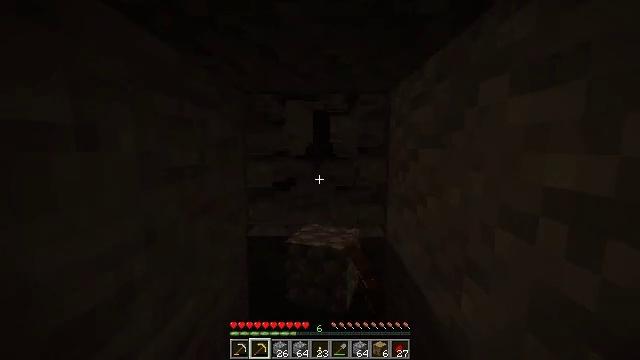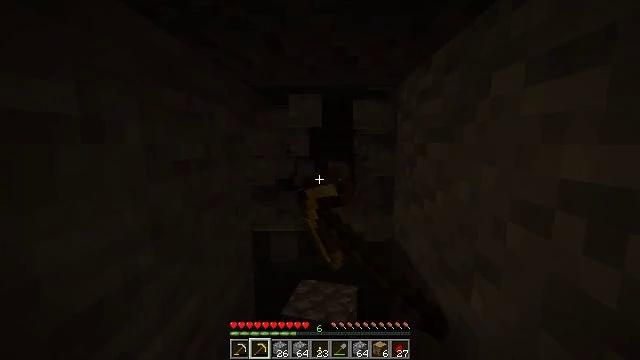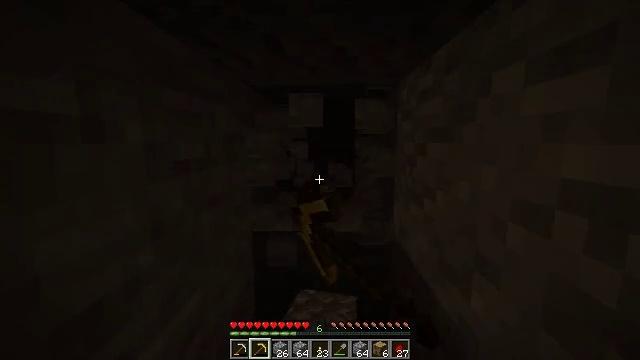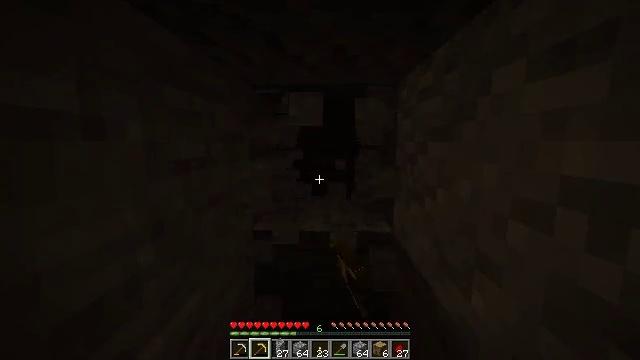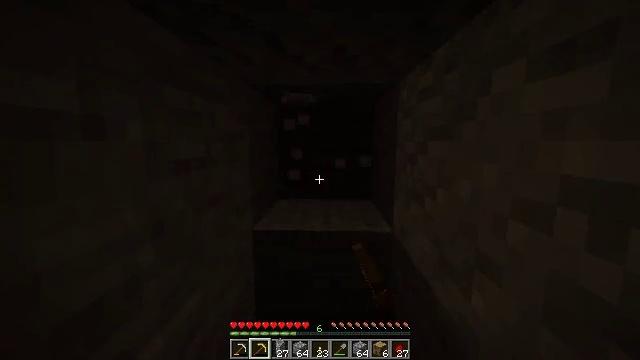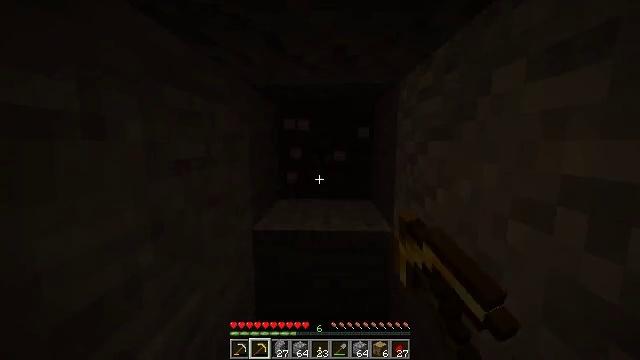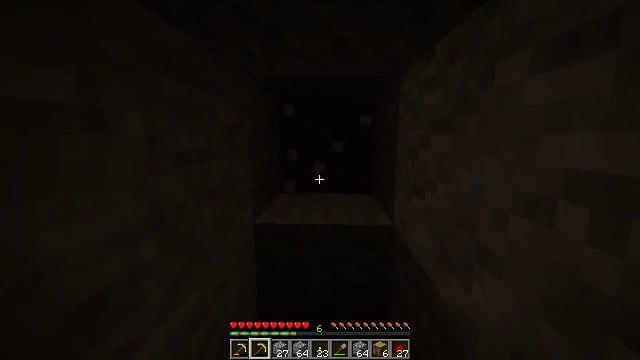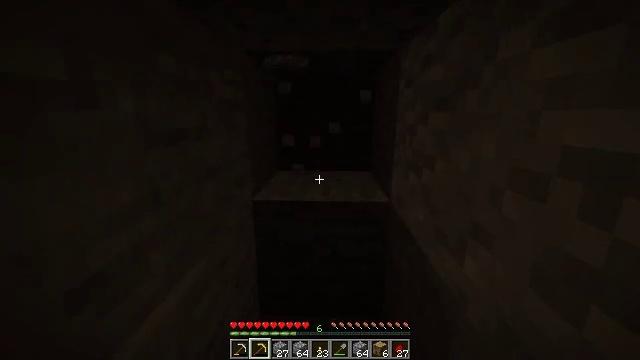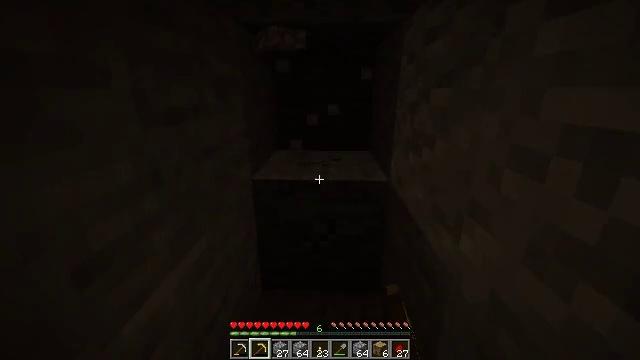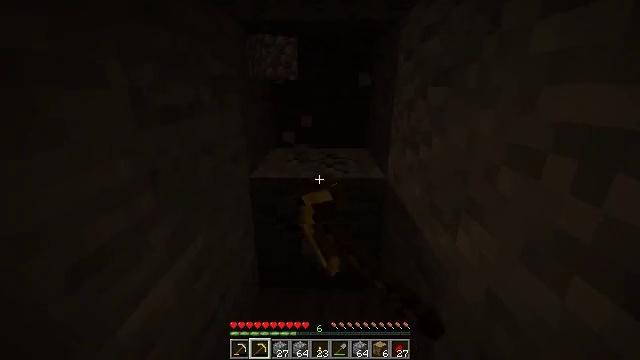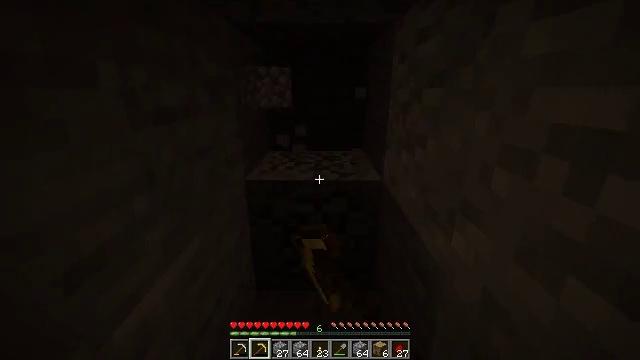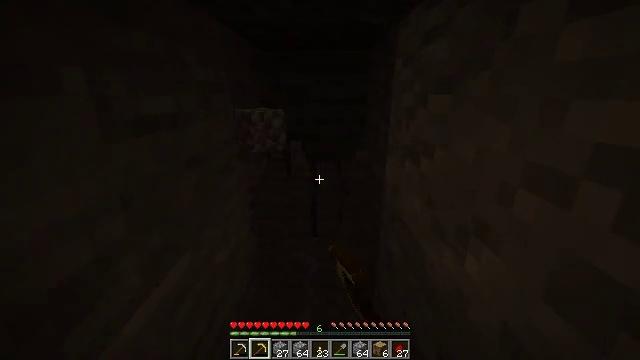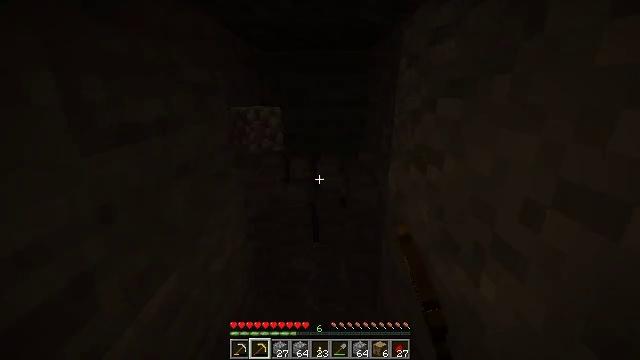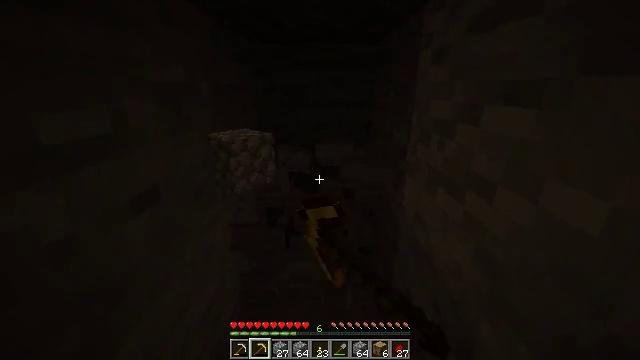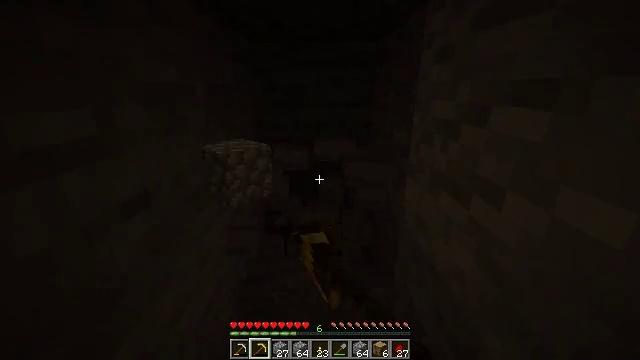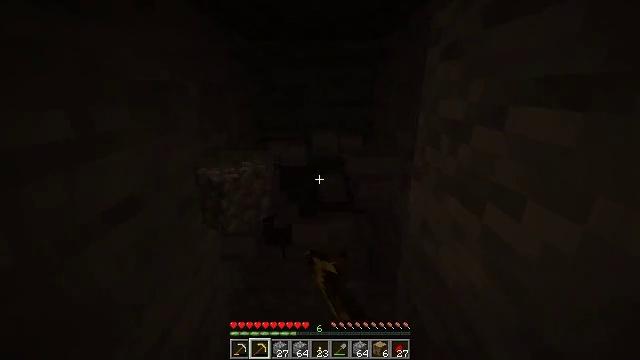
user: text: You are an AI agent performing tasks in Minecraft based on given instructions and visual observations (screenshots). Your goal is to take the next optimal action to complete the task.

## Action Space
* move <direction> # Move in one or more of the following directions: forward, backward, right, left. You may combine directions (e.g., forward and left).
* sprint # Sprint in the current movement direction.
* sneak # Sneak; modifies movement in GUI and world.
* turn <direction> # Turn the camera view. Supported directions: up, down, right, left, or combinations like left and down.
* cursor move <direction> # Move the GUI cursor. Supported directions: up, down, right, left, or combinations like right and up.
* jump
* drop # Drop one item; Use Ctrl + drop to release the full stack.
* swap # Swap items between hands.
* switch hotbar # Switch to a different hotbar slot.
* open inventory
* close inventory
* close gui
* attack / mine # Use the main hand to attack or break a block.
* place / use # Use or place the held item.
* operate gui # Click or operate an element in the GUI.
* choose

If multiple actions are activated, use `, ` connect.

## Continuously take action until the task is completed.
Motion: motion action
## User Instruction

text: Mine stone underground.
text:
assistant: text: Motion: turn left, attack / mine
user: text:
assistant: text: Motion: attack / mine
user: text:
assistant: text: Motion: attack / mine
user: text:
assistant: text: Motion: attack / mine
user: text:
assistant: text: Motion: attack / mine
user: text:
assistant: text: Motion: turn down, attack / mine
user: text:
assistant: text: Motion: turn down, attack / mine
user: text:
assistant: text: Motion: turn down, attack / mine
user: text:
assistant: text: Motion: attack / mine
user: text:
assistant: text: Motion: attack / mine
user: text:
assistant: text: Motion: move forward, attack / mine
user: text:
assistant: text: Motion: move forward, attack / mine
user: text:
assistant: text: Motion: move forward, attack / mine
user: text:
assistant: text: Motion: attack / mine
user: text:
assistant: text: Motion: attack / mine
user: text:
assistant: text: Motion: attack / mine
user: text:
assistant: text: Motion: attack / mine
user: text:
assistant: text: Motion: turn right and up, attack / mine
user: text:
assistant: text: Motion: turn right and up, attack / mine
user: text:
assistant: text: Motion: attack / mine
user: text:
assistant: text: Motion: attack / mine
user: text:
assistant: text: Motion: attack / mine
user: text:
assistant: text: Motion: move forward, attack / mine
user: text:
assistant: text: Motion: move forward, attack / mine
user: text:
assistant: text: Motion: turn left and down, attack / mine
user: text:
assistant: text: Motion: attack / mine
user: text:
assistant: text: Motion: turn left, attack / mine
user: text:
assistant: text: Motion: turn left and down, attack / mine
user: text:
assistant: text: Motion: turn down, attack / mine
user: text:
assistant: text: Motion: turn down, attack / mine